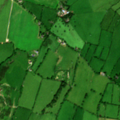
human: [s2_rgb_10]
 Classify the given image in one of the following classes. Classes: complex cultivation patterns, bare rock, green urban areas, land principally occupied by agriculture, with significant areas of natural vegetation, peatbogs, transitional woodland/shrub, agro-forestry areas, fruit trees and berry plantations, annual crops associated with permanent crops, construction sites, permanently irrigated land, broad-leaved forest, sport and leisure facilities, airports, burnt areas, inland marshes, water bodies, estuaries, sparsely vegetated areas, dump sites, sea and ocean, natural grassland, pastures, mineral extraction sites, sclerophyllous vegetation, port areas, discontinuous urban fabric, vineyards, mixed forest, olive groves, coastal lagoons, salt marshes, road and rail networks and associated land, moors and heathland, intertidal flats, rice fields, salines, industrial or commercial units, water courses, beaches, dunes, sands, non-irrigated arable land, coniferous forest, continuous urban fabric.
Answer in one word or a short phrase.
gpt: non-irrigated arable land, pastures, land principally occupied by agriculture, with significant areas of natural vegetation